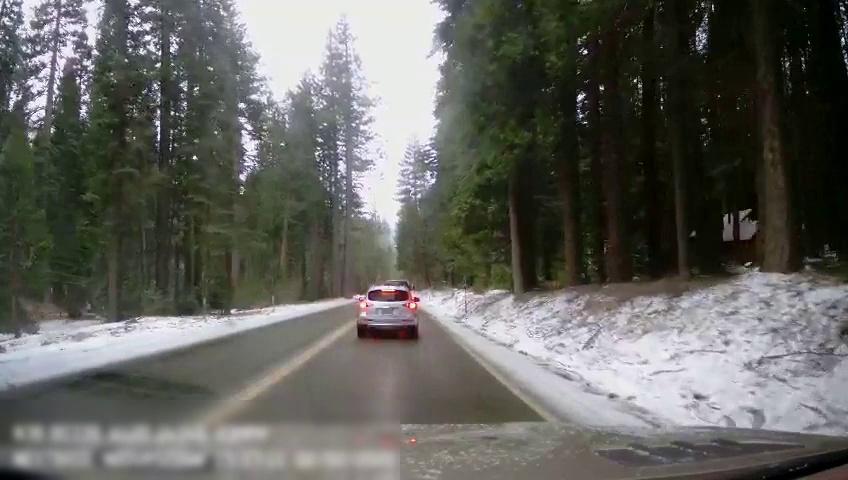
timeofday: Day
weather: Snowy
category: Drivable Space
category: Vehicles | Truck
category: Vehicles | SUV
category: Lanes | Current Lane
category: Lanes | Opposite Lane
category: Lanes | Current Lane